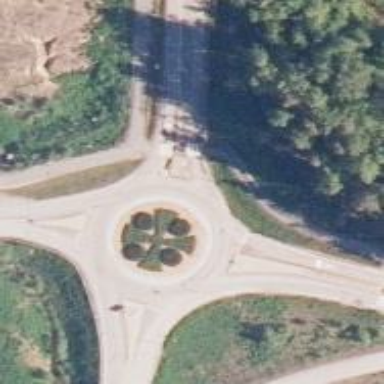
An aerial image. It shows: Crossing on cycleway.